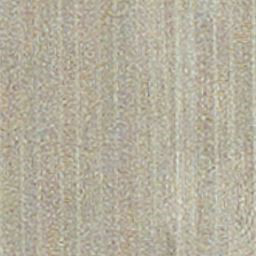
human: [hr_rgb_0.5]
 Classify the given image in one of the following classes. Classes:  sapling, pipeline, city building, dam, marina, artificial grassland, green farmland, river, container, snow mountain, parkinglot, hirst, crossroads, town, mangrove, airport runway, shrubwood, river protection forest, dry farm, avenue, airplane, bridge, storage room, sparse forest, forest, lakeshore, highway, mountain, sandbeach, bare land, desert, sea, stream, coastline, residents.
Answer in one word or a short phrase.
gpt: dry farm